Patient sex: M
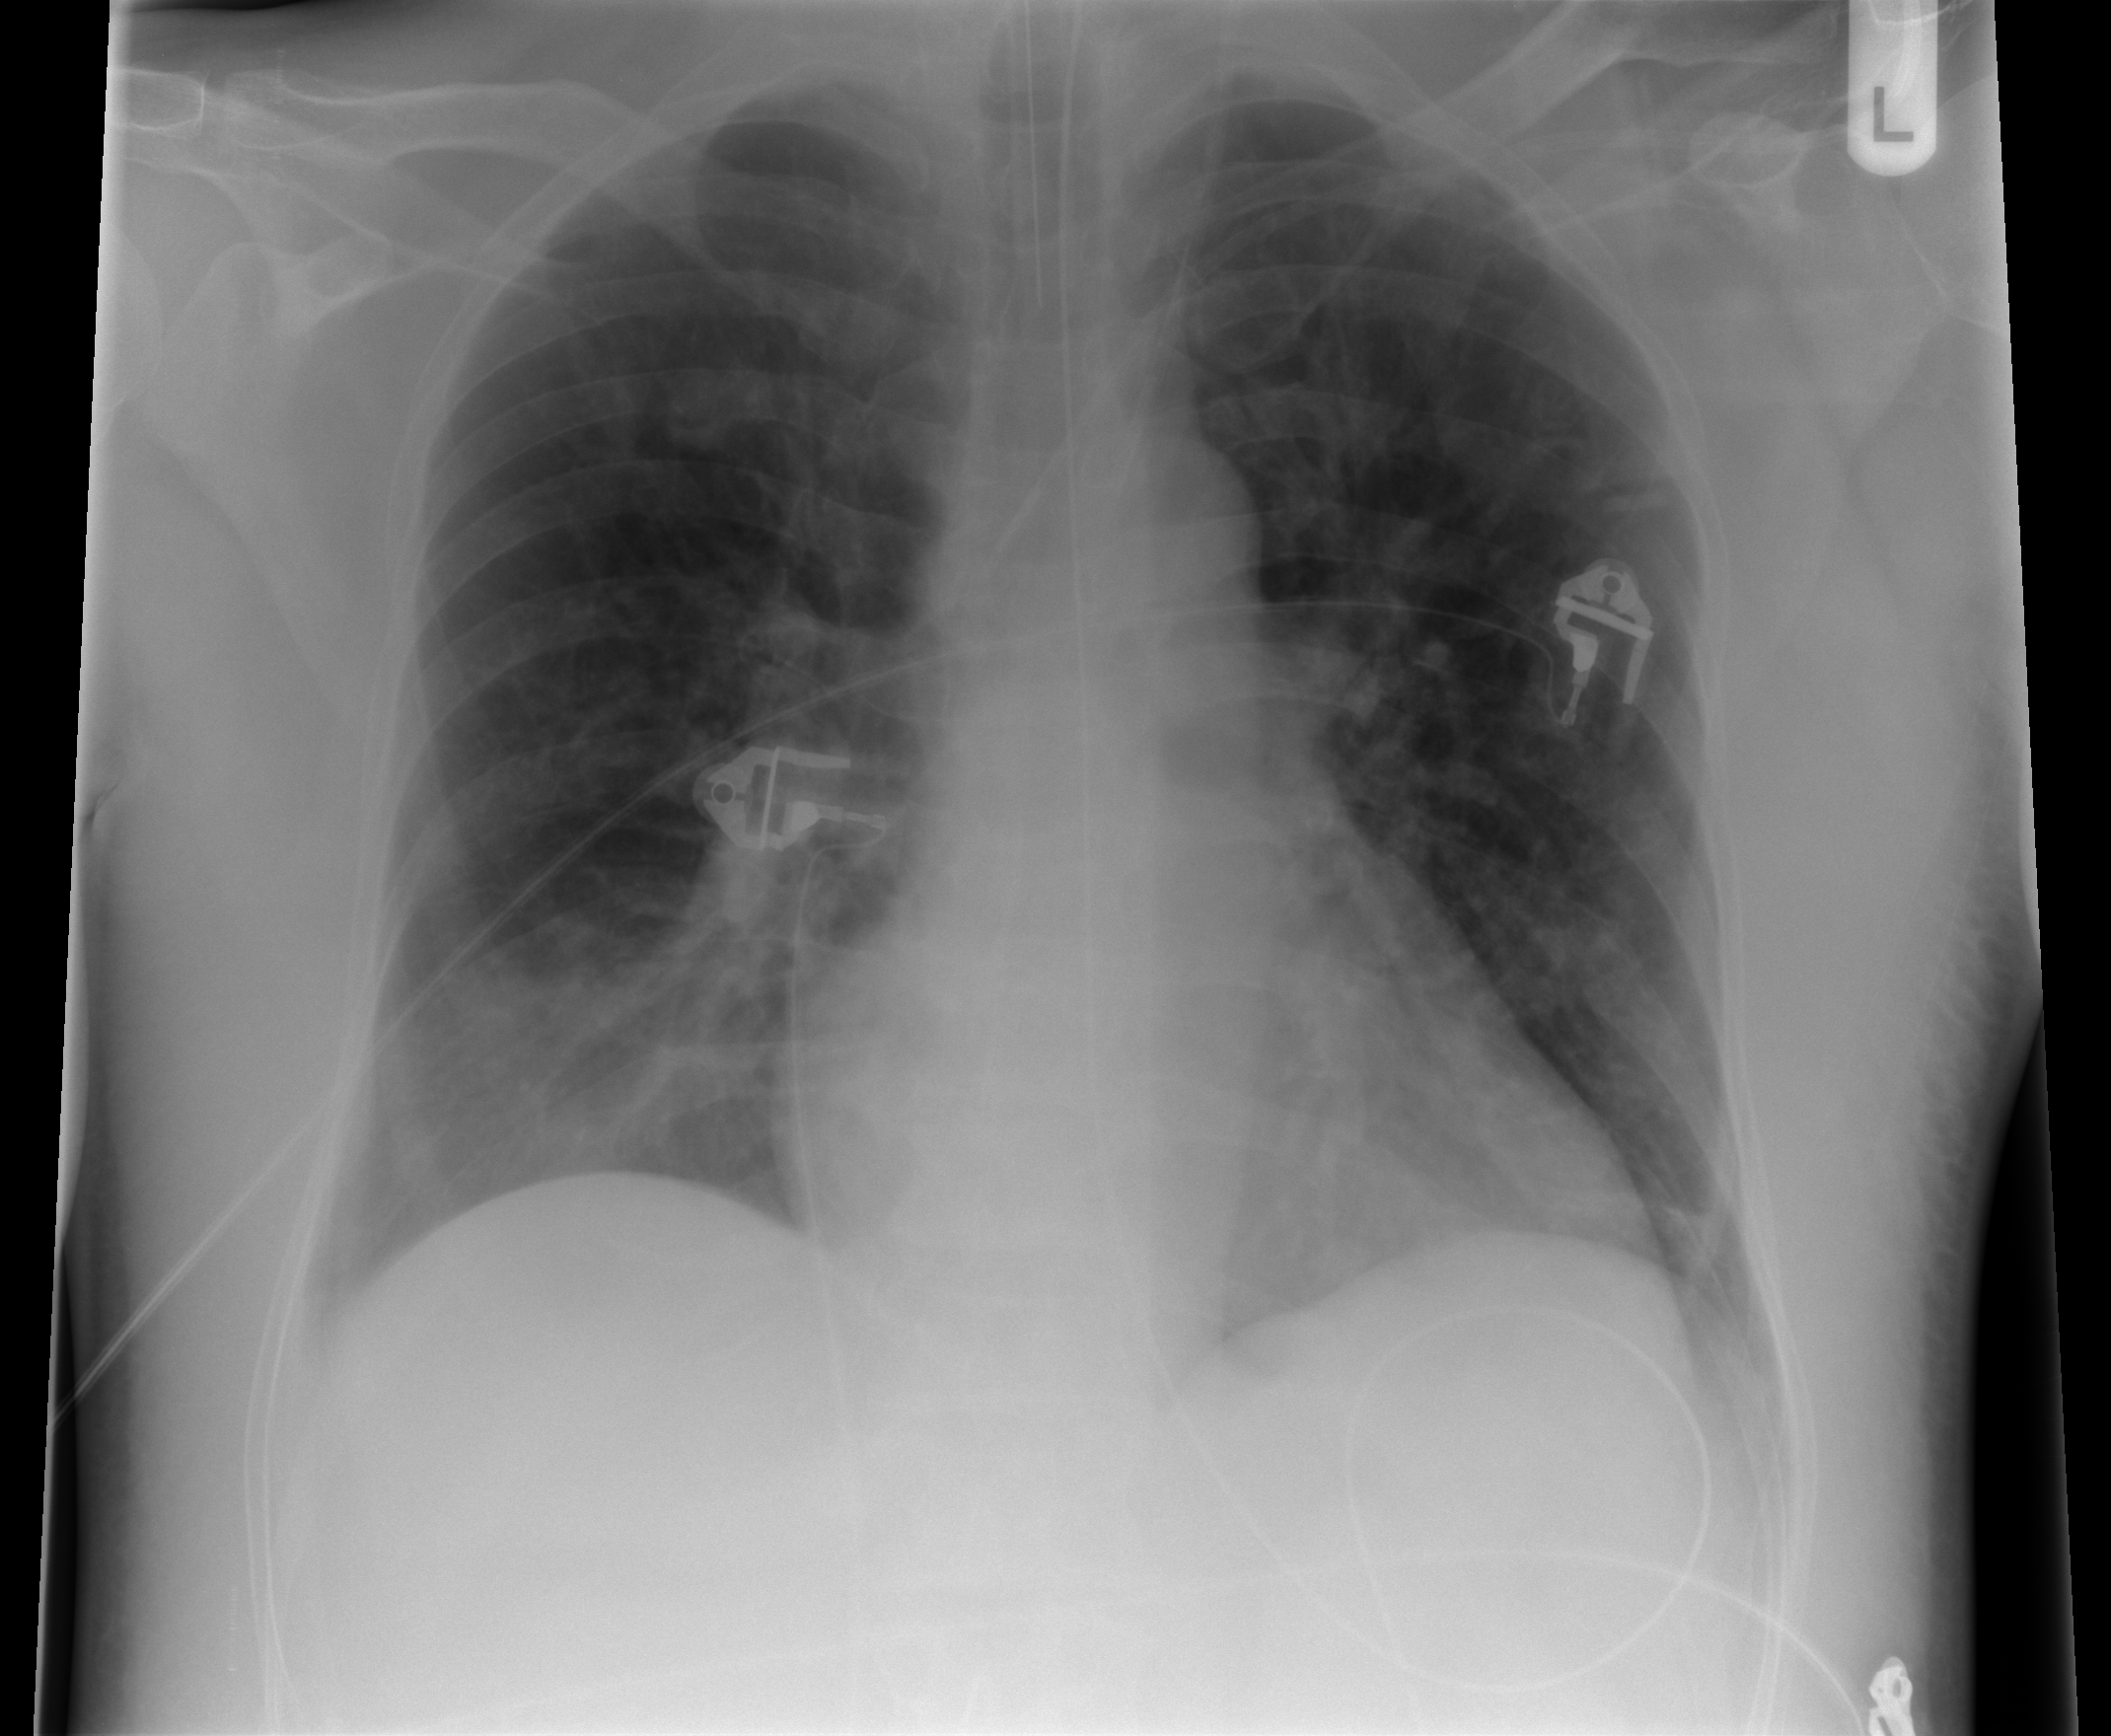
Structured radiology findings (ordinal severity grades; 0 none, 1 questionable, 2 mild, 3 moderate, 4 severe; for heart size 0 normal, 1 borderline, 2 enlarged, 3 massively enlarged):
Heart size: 1
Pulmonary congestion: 2
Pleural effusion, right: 0
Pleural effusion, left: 0
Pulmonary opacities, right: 2
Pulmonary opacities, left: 0
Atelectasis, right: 2
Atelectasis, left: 2